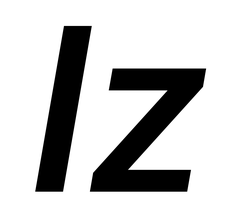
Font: Roboto-Italic_Medium_Italic